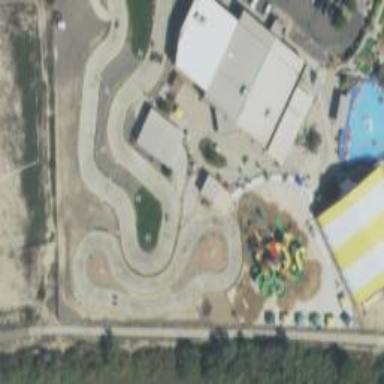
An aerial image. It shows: Karting raceway.